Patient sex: F
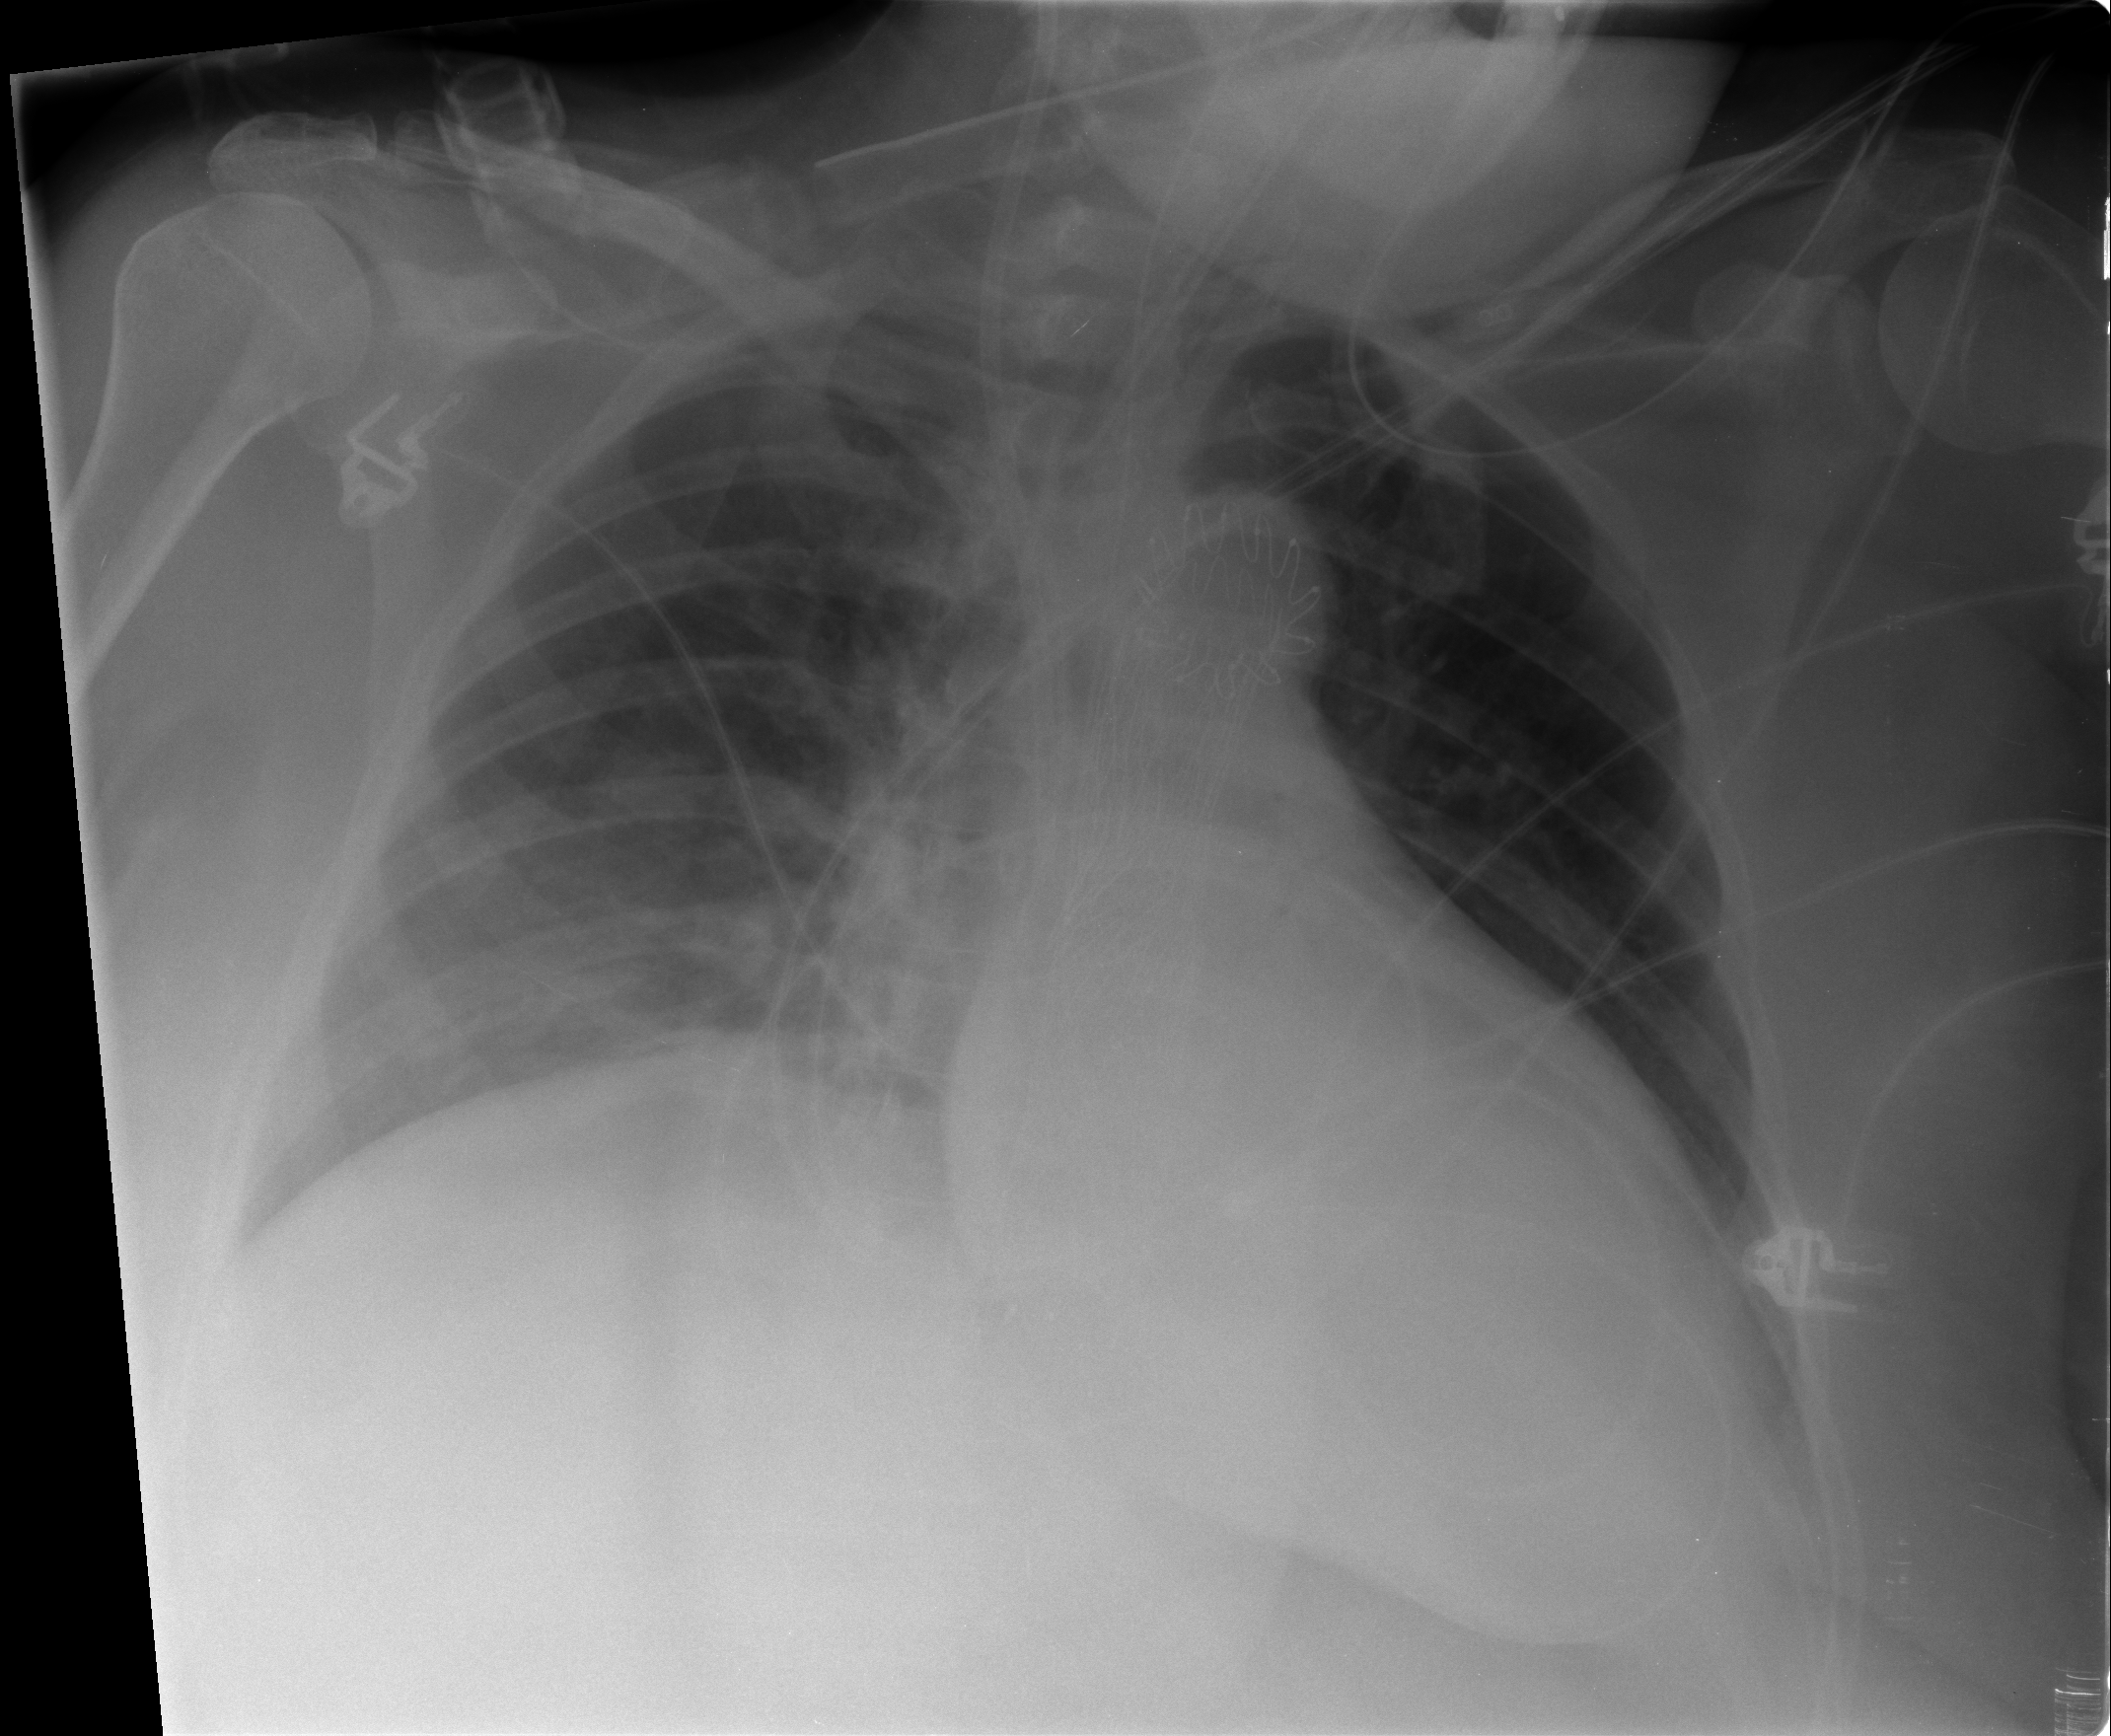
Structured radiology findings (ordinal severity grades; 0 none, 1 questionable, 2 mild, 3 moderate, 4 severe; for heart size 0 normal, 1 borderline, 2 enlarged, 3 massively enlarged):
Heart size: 1
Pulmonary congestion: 0
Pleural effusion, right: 1
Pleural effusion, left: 0
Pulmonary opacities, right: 0
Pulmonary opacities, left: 0
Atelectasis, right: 1
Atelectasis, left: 0